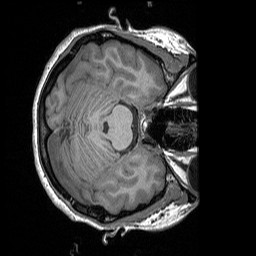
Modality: T1w
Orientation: axial
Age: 27
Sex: female
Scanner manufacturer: siemens
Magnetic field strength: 3 T
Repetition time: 1.9 s
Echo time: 0.00252 s